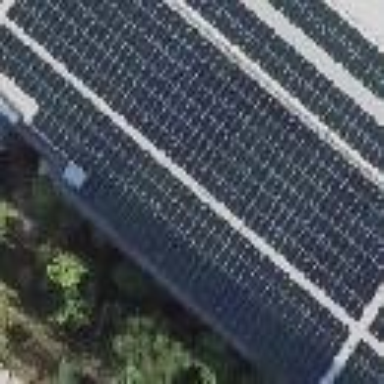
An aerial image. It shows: Solar power generator using photovoltaic panels.